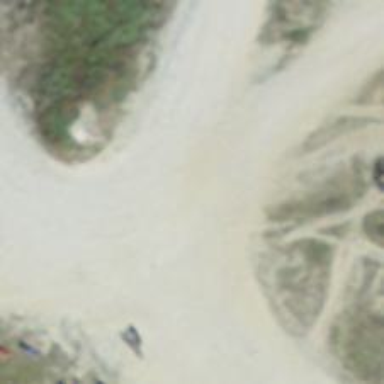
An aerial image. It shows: Dirt track road.